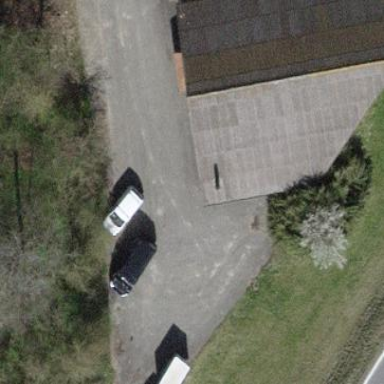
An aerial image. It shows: Building used for shooting sports.